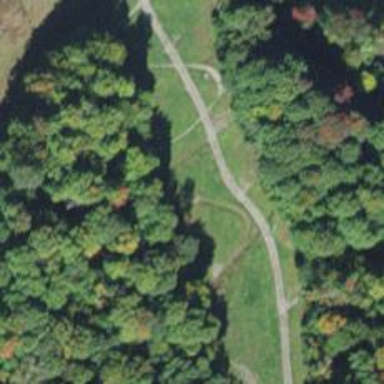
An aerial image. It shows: Intermediate level track with grade3 surface.